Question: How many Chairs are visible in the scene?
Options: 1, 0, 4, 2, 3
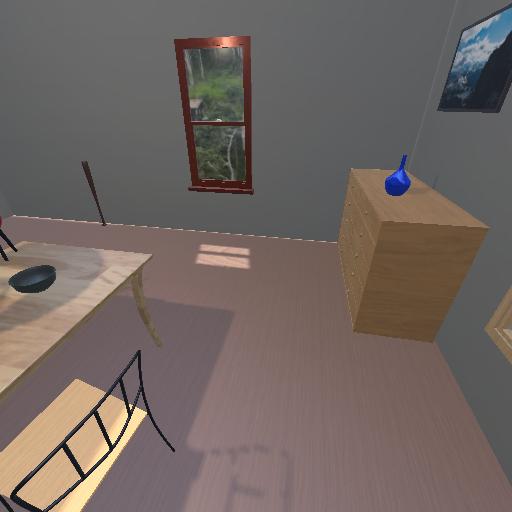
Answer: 1